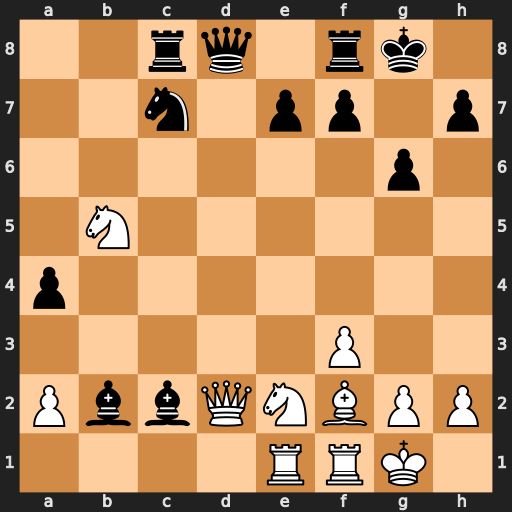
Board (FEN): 2rq1rk1/2n1pp1p/6p1/1N6/p7/5P2/PbbQNBPP/4RRK1
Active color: w
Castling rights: -
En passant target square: -
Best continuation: Qxc2 Nxb5 Qxb2